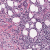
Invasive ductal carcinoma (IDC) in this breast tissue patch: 1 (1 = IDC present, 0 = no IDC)